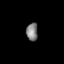
Tissue: lung
Cell type: Endothelial cells
Senescence score: 0.5501
Nuclear area (px): 208
Mean DAPI intensity: 124.139